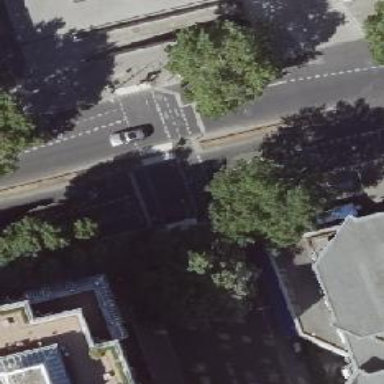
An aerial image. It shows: Road with traffic signals for signaling.